Question: I am using 'ASP.NET Webforms' and I have the following function which returns multiple 'lat' and 'lon' values:
'''
directionsService.route(request, function (response, status) {
if (status == google.maps.DirectionsStatus.OK) {
directionsDisplay.setDirections(response);
if (response.routes && response.routes.length > 0) {
var routes = response.routes;
for (var j = 0; j < routes.length; j++) {
var points = routes[j].overview_path;
var ul = document.getElementById("vertex");
for (var i = 0; i < points.length; i++) {
var li = document.createElement('li');
li.innerHTML = getLiText(points[i]);
ul.appendChild(li);
}
}
}
}
});
function getLiText(point) {
var lat = point.lat(),
lng = point.lng();
$.ajax({
type: "POST",
contentType: "application/json; charset=utf-8",
url: "Default.aspx/gpsdata",
data: { 'lat': point.lat() },
dataType: "json",
success: function (data) {
// response(data.d);
alert(point);
},
error: function (result) {
alert("Error");
}
});
return "lat: " + lat + " lng: " + lng;
}
<div id="vertex-container">
<label>Points</label>
<ul id="vertex">
</ul>
</div>
'''
So not it will give me output as below:

Now I want to send these all data to c# method. For that I have add below method:
'''
[WebMethod]
public static string gpsdata(string lat)
{
List<string> result = new List<string>();
SqlConnection conn = new SqlConnection();
conn.ConnectionString = System.Configuration.ConfigurationManager.AppSettings["keyConn"].ToString();
using (SqlCommand cmd = new SqlCommand("Insert into latdata values(username)", conn))
{
//my code
}
}
'''
But it is not working..
From the 'javascript ajax' method it will not pass the any values to the c# web method and I am not able to insert that all values to my database.
So how can I do this task?
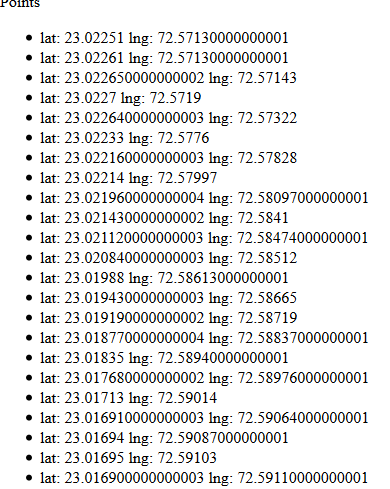
Answer: Try this:-
'''
data: JSON.stringify({ 'lat': point.lat() })
'''
Use 'JSON.Stringfy' function while passing your json data.